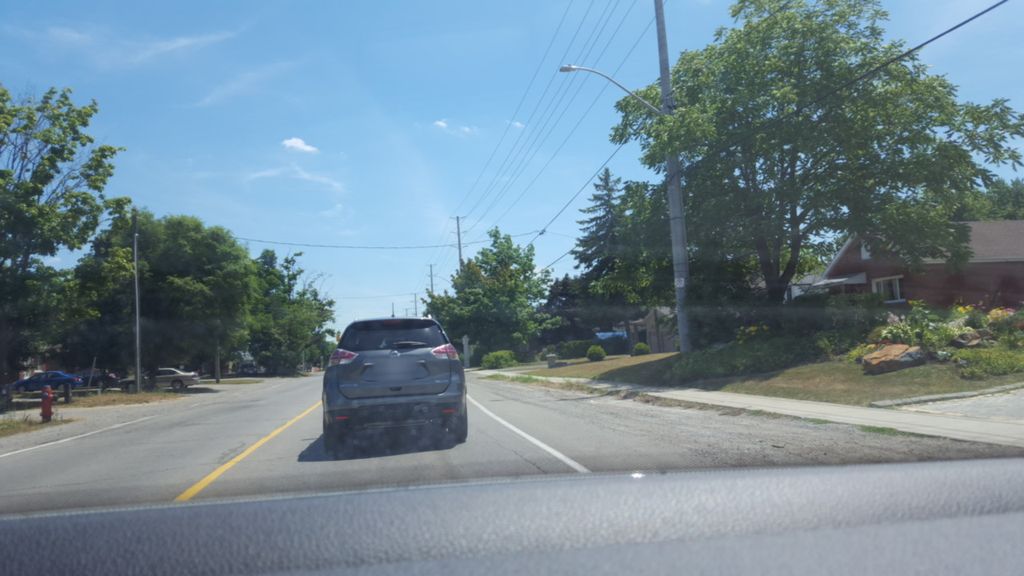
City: hamilton